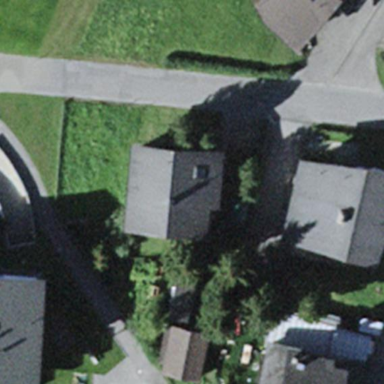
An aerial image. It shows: Building with tile roof.